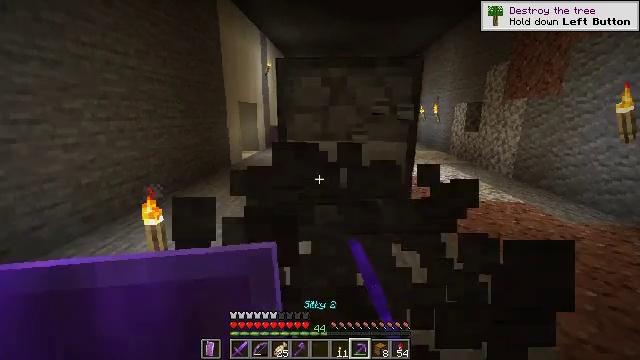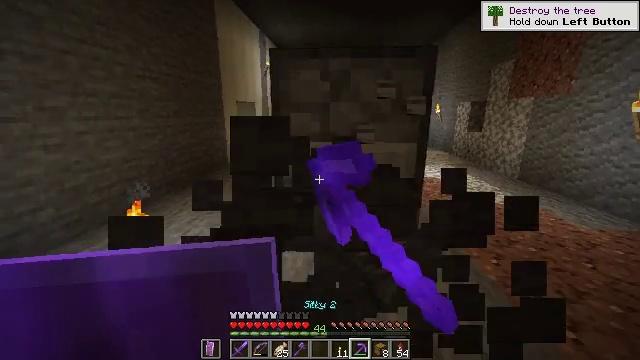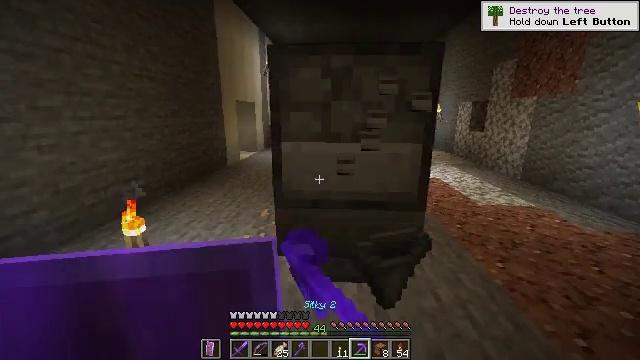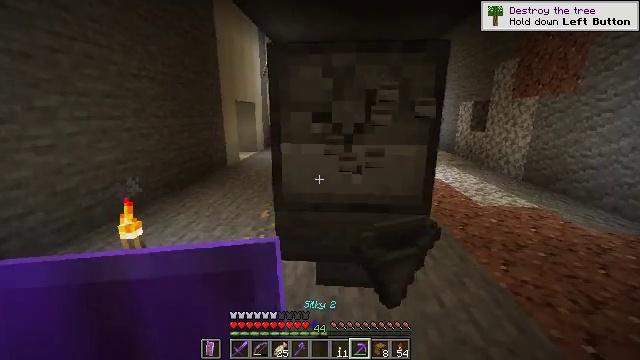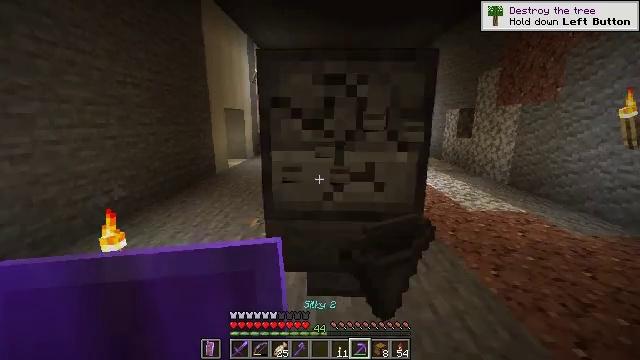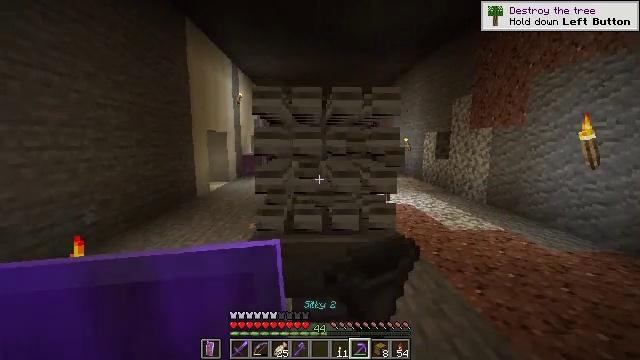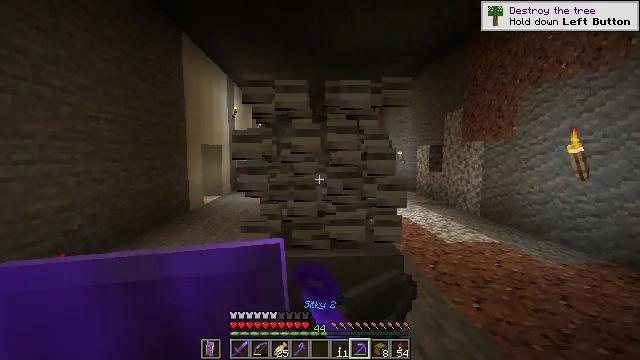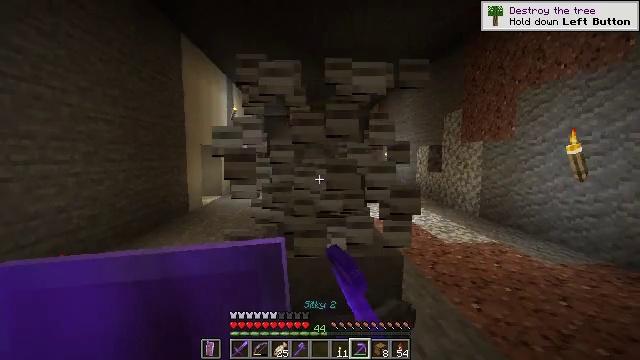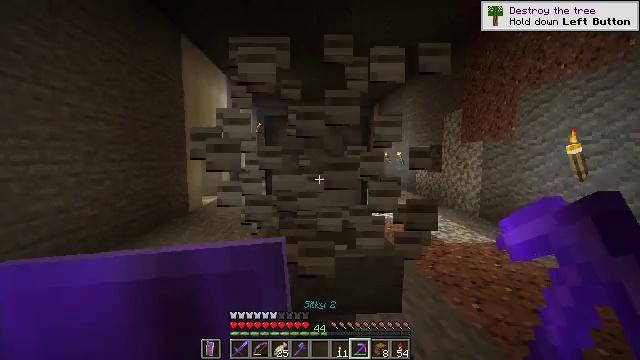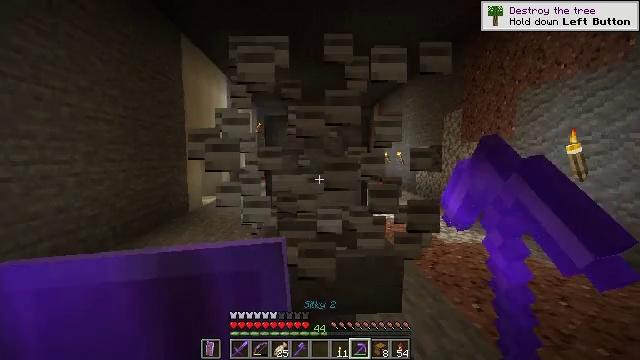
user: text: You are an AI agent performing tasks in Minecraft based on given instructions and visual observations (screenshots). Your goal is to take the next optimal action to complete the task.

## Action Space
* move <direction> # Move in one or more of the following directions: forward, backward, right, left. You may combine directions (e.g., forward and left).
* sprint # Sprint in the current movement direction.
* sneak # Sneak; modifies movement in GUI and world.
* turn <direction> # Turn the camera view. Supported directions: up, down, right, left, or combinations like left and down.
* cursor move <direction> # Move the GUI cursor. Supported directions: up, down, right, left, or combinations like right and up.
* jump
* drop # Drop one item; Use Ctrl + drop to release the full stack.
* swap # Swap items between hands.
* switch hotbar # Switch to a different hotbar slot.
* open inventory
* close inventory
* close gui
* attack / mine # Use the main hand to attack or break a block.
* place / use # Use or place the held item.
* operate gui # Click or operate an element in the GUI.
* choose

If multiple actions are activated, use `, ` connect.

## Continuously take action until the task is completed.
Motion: motion action
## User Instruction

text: Get the furnace back into your inventory.
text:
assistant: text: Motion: attack / mine
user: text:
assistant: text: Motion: attack / mine
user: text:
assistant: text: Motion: attack / mine
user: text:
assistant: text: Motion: turn right and up, attack / mine
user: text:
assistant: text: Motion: turn right and up, attack / mine
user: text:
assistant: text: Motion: turn right and up, attack / mine
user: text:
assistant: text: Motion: attack / mine
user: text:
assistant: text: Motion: attack / mine
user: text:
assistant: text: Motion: attack / mine
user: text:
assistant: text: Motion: attack / mine